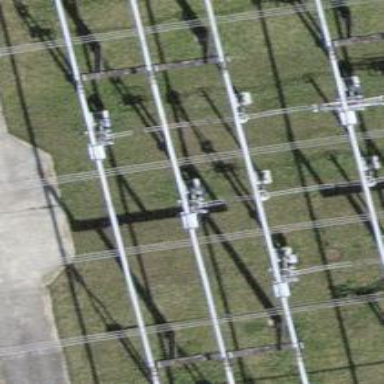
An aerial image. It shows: Power line with 3 cables. It uses busbar.